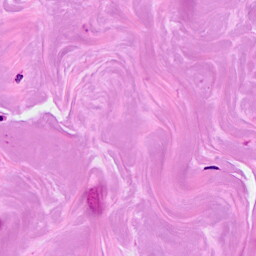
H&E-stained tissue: Breast